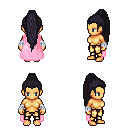
a pixel art fantasy rpg character, female body template, human, tanned skin, pink cape, gold greaves, raven extra-long topknot hairstyle, white cloth bandages, four views (front, back, left, right), 2x2 character sprite sheet, small pixel art, hard edges, no anti-aliasing